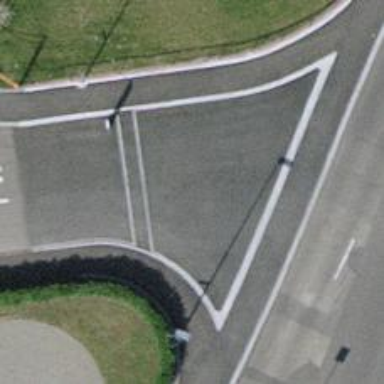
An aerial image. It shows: Unmarked road crossing.